Question: What is this type of graph(just a single line with one point on the line selected/highlighted) called and how can I graph it in plotly? I'm sure it's something absurdly simple, but I haven't been able to figure it out. See below:

Went through various different plotly pages to try to find another example of this graph, but couldn't find anything.
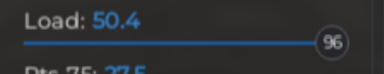
Answer: I don't think plotly has this particular type of chart, but you can achieve this by adding two 'go.Scatter' traces: the first trace with the argument 'mode='markers+text'' to add the marker and the text inside, and the second trace with 'mode='lines'' to add the line segment on the xaxis. Then to make the plot prettier, you can hide the yaxis and the ticks on the xaxis.
For example:
'''
import plotly.graph_objects as go
fig = go.Figure()
fig.add_trace(go.Scatter(
x=[0,96],
y=[0,0],
mode='lines',
line=dict(
color='blue',
width=4,
),
showlegend=False
))
fig.add_trace(go.Scatter(
x=[96],
y=[0],
text="96",
textposition="middle center",
mode='markers+text',
marker=dict(
color='black',
size=30,
line=dict(
color='white',
width=1
)
),
textfont=dict(
size=12,
color="white"
),
showlegend=False
))
fig.update_xaxes(showgrid=False, showticklabels=False)
fig.update_layout(height=300, xaxis_range=[0,100], plot_bgcolor='black')
fig.update_yaxes(visible=False)
fig.show()
'''
<URL>